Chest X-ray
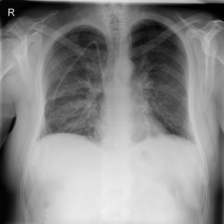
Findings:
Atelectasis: negative
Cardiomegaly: negative
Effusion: negative
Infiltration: positive
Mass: negative
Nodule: negative
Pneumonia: negative
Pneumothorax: negative
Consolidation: negative
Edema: negative
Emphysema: negative
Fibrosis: negative
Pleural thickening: negative
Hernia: negative